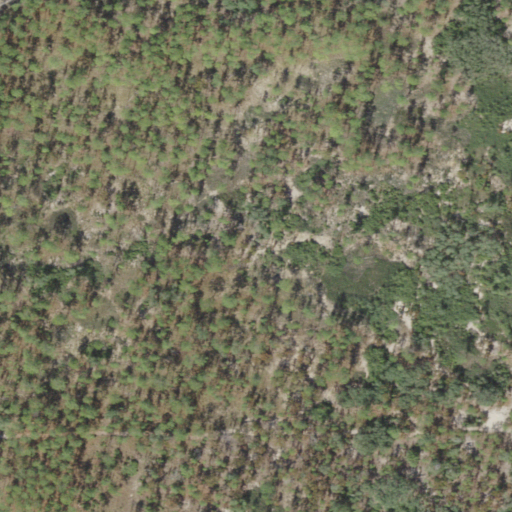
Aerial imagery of island in Florida named Salt Springs Island containing evergreen forest, pasture, grassland, open development, shrub, and low intensity development